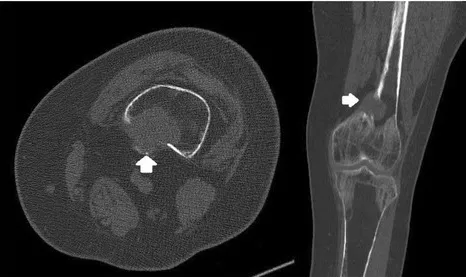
Knee CT scan: a 28*26*24 mm lobulated lytic mass in posteromedial aspect of the left distal femoral metaphysis with cortical disruption and extra osseous soft tissue formation (arrow).
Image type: radiology (ct)